Field crop: maize
Growth stage: 2
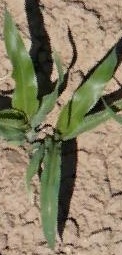
Species: maize